Question: Hi i am working with Mule Any Point Studio and i am curious to know about how this works with VM and Request-Reply scope so that Mule is able to asynchronously process the multiple incoming calls to Mule.
I just want to know how Request-Reply scope works internally. I have gone through complete Mule Tutorial as mention in the given link. But i didn't get the correct idea of working , i am new bee to this.
<URL>
I want to use Request-Reply Scope to implement the Async Parallel Processing with Mule using VM.
For this i went through with this Link but still i need more light on how this works.
<URL>

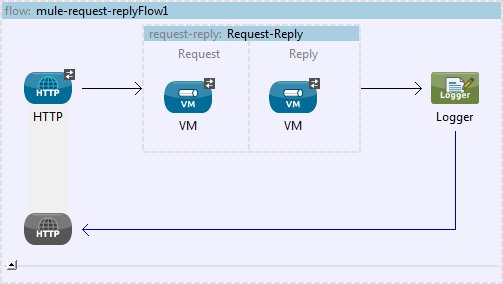
Answer: The 'request-reply' is just sending the received message to the request endpoint, and then blocking the current thread until a message arrives to the reply endpoint with a correlation id that matches the correlation id that was sent to the request endpoint.
We can summarize it as a synchronous emulator for asynchonous endpoints. In the example you give, you could probably simplify the same leveraging the mule reply to header.